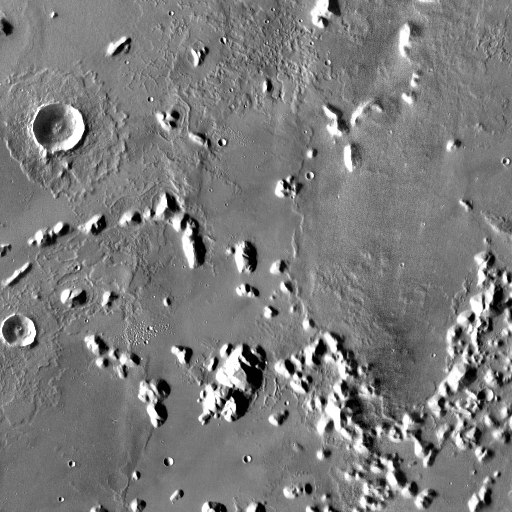
Crater classes present: Background, Other, Layered, Buried, Secondary